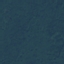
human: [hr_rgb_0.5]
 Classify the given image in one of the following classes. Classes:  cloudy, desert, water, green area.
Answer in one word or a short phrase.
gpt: green area